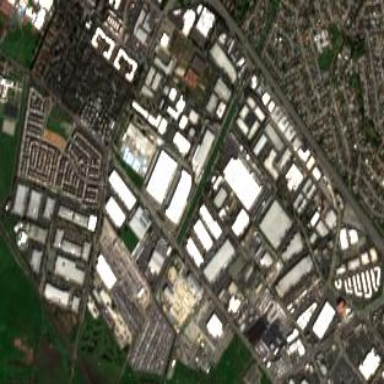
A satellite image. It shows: Industrial area.